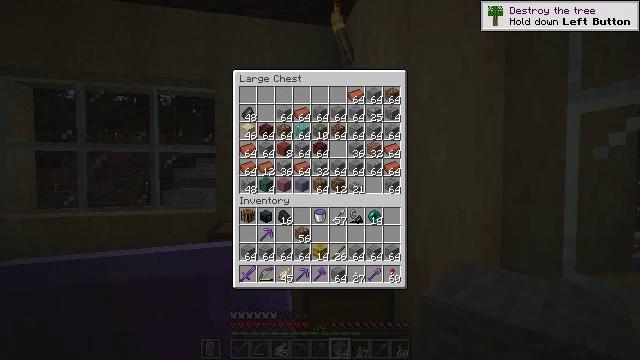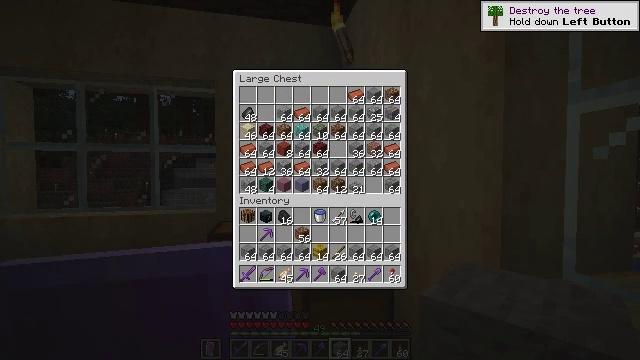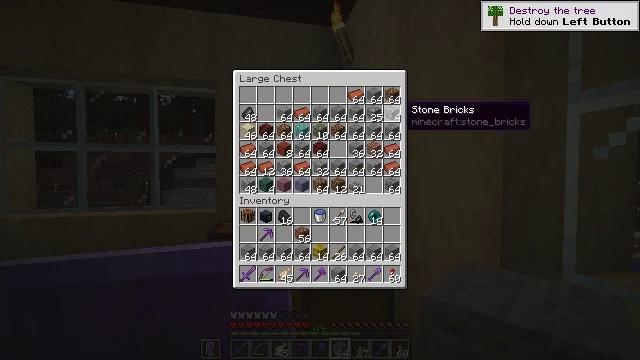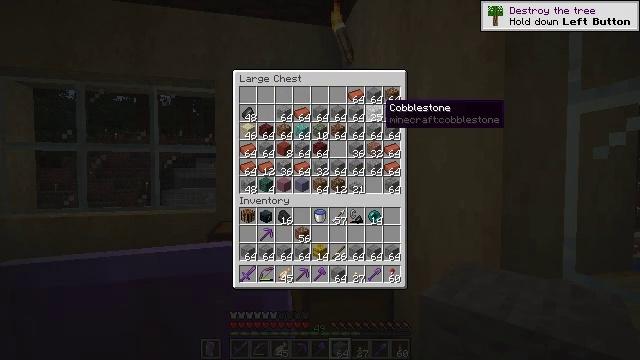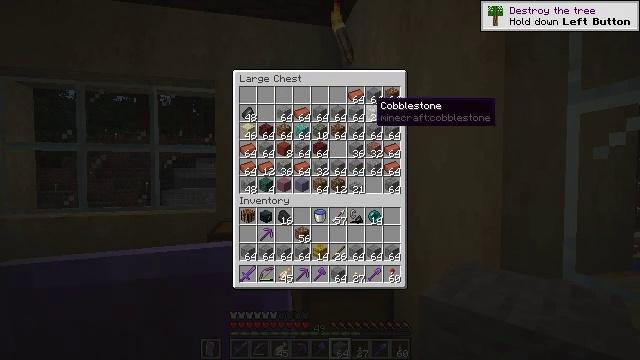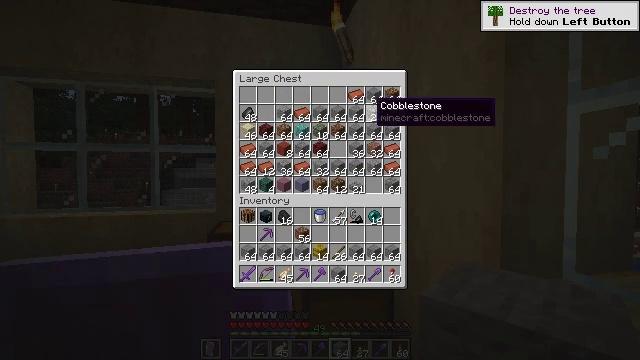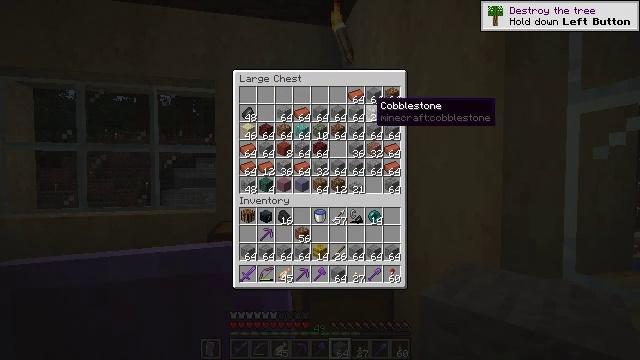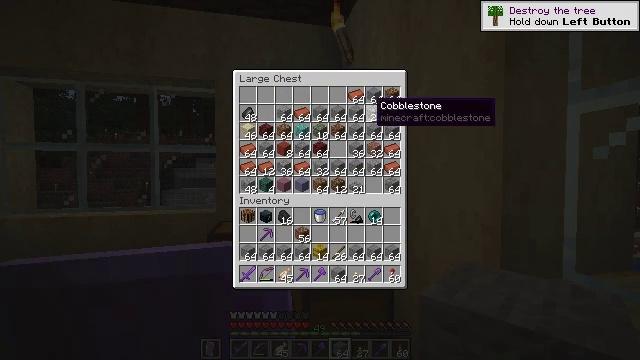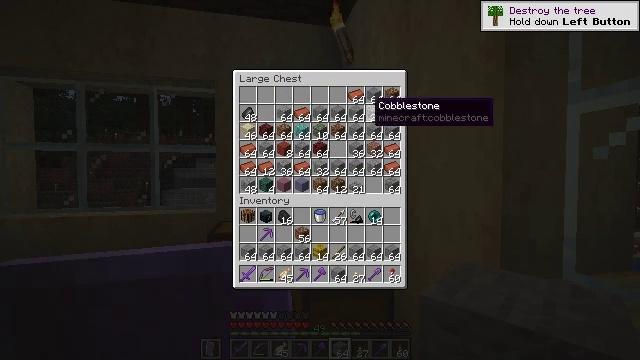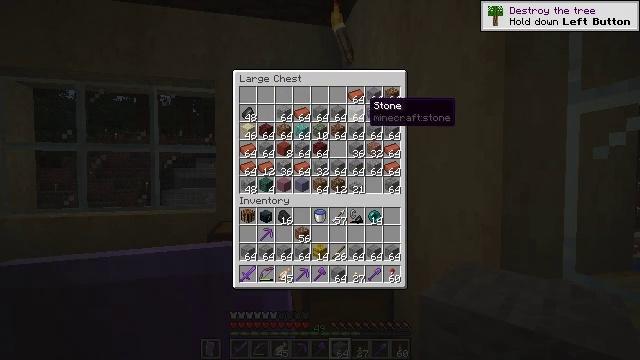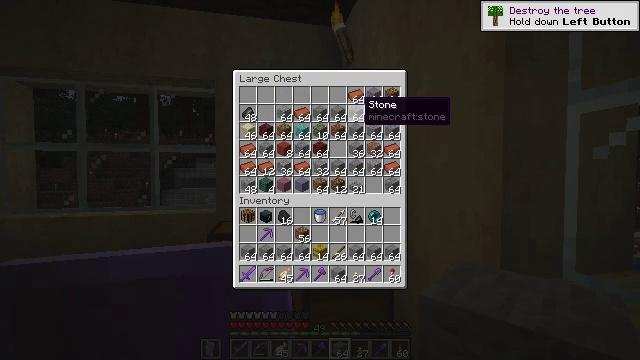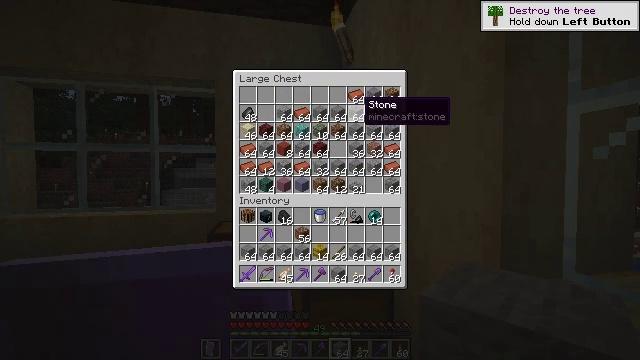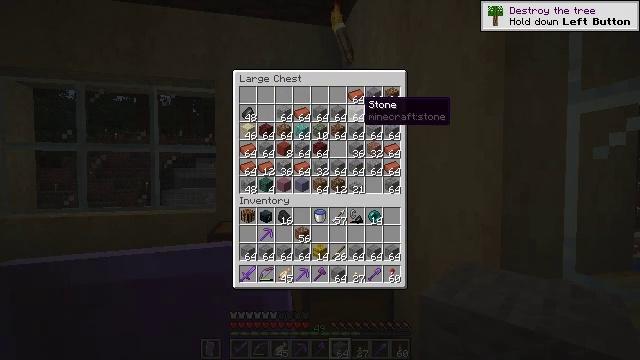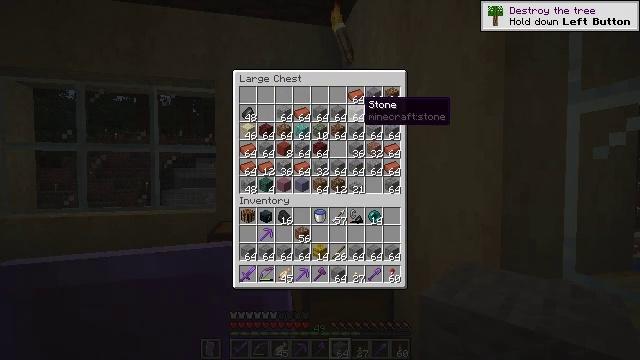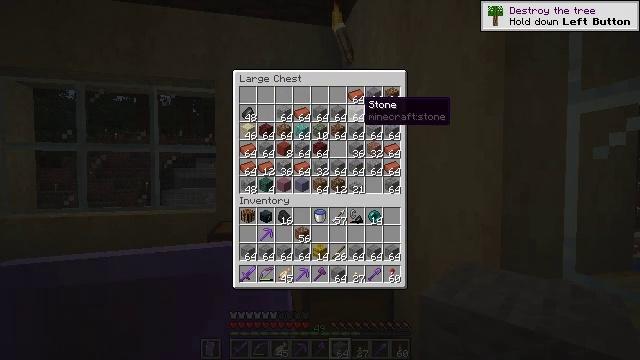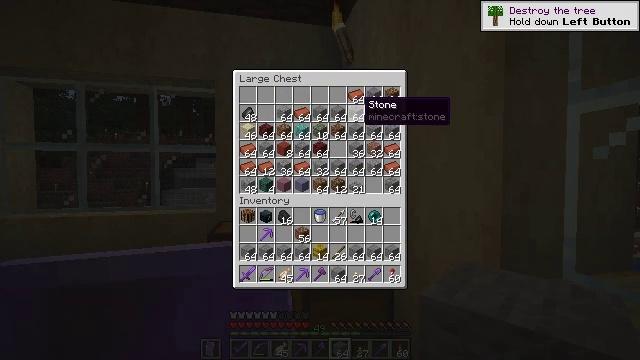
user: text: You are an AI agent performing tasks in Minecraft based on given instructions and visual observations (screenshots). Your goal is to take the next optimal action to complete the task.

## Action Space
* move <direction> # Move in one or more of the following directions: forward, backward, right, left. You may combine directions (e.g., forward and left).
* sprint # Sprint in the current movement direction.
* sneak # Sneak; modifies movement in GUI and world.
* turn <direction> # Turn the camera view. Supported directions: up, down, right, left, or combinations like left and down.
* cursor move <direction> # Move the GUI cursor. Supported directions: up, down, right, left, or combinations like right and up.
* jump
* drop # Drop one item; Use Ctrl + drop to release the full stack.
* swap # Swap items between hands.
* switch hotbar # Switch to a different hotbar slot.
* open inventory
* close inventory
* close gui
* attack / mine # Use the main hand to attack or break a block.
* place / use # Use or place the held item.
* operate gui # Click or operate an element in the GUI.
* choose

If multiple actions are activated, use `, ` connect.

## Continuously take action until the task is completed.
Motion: motion action
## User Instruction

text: Open the crafting menu to craft a stone button.
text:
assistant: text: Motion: sneak
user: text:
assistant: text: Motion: sneak
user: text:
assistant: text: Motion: sneak, cursor move left
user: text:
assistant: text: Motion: sneak, cursor move left
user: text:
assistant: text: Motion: sneak
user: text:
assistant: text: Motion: sneak
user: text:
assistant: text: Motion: sneak
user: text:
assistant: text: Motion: sneak
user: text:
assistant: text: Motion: sneak
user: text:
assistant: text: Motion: sneak
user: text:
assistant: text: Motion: sneak
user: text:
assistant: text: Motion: sneak
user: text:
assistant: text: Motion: sneak
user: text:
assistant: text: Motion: sneak
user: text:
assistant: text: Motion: sneak
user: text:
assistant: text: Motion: sneak
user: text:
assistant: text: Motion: sneak
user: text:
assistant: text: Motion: sneak
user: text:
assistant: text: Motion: sneak, operate gui
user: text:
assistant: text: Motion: sneak, operate gui
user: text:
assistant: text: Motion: sneak, operate gui
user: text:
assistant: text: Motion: sneak
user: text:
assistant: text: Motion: sneak, cursor move left
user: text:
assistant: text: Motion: sneak
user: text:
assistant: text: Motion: sneak
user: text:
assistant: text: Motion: sneak
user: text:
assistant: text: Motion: sneak
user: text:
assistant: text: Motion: sneak
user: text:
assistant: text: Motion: sneak
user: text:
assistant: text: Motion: sneak